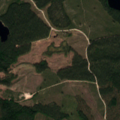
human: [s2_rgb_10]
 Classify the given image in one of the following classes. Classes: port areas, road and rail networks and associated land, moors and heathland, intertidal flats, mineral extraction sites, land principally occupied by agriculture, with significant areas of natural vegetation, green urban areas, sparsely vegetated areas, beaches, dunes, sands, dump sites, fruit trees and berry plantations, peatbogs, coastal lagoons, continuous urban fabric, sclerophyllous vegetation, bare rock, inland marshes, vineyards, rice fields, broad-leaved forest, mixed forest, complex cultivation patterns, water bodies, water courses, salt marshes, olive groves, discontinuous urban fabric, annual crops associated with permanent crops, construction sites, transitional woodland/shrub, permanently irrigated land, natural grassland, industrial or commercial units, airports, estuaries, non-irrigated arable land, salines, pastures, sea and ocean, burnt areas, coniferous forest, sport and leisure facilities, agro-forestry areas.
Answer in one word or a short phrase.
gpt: coniferous forest, transitional woodland/shrub, water bodies